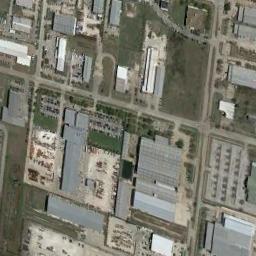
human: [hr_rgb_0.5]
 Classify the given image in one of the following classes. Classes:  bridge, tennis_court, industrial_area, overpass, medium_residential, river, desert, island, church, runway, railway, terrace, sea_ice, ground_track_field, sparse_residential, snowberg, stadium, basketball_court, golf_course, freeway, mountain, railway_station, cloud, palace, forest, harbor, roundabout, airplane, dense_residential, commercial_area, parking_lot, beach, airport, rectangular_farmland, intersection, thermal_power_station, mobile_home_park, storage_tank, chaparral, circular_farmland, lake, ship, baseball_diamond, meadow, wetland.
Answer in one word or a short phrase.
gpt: industrial_area